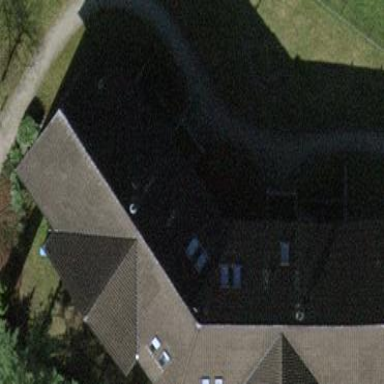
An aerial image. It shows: Gabled building.